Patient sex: M
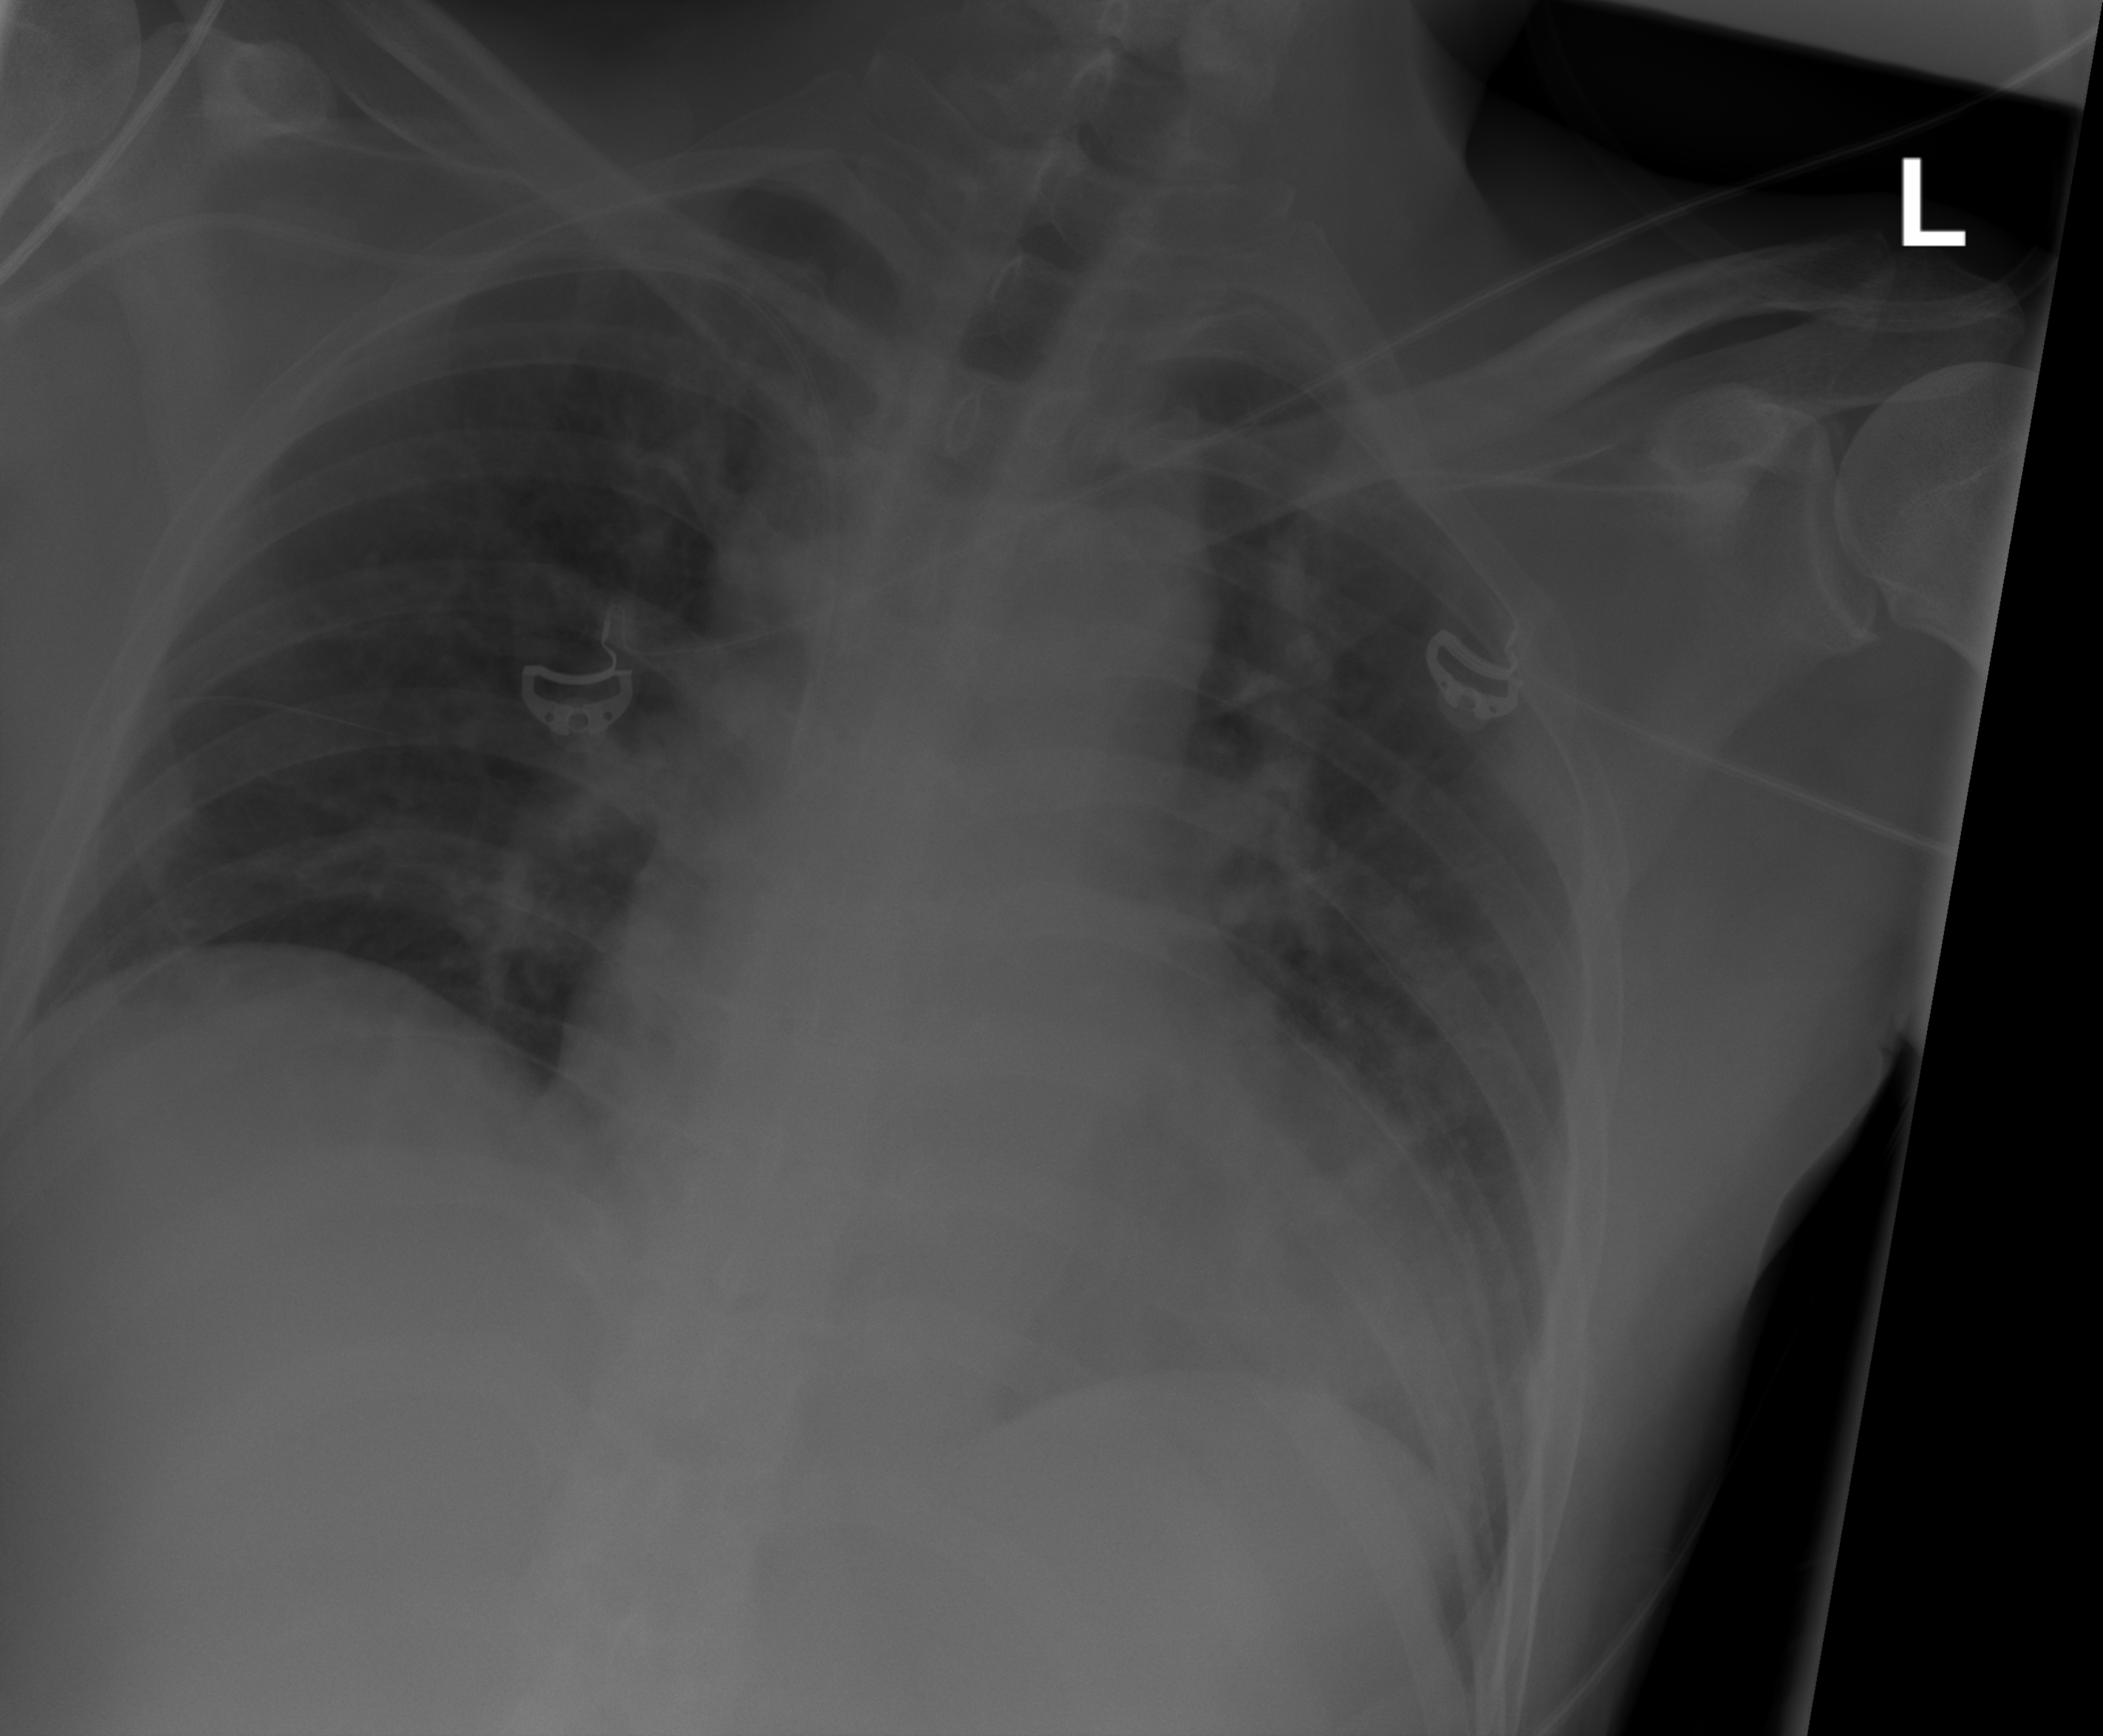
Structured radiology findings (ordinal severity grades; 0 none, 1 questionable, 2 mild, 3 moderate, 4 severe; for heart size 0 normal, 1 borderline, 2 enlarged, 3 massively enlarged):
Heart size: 2
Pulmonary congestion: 0
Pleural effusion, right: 0
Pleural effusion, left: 0
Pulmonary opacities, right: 0
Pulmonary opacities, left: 0
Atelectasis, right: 0
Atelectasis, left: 2